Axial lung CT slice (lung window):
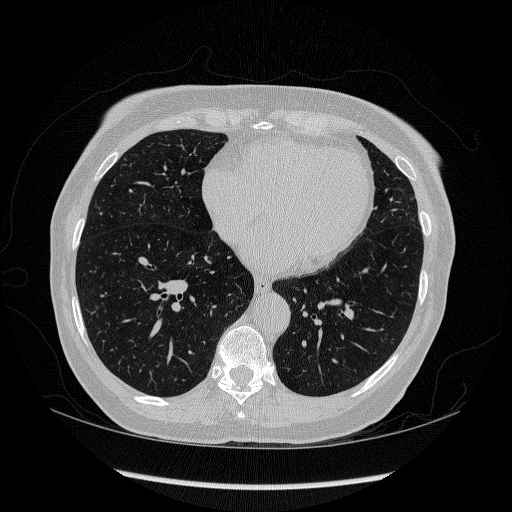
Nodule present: no